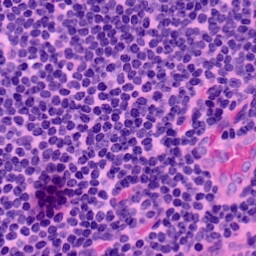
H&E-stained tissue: LymphNode